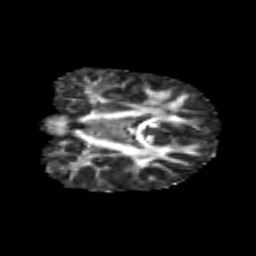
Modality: FA
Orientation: coronal
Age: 6
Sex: female
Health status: healthy